Field crop: maize
Growth stage: 2
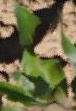
Species: maize